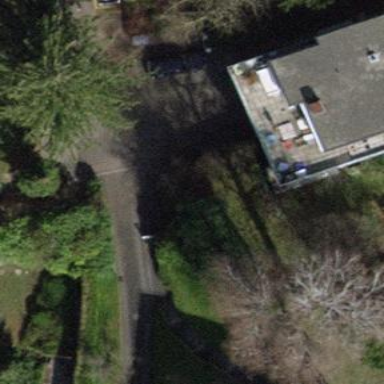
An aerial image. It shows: Group of garages.